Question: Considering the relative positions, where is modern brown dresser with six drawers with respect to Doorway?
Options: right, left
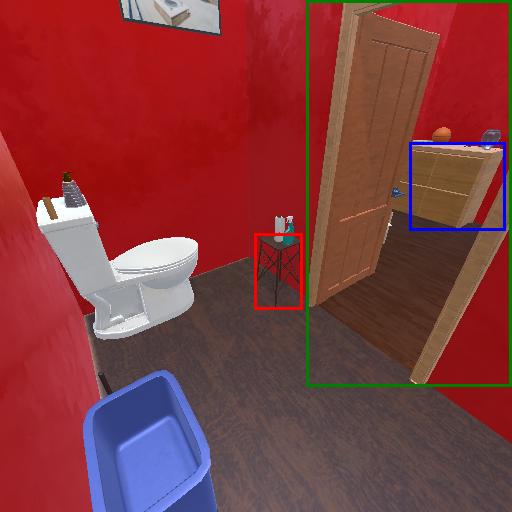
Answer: right